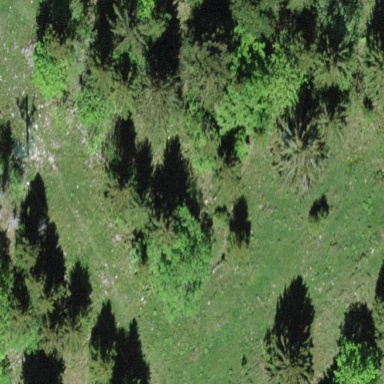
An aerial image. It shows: Mixed forest with variety of leaf types and cycles.